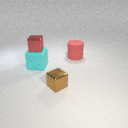
large red rubber cylinder behind large cyan rubber cube